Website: slack
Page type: newsletter-management
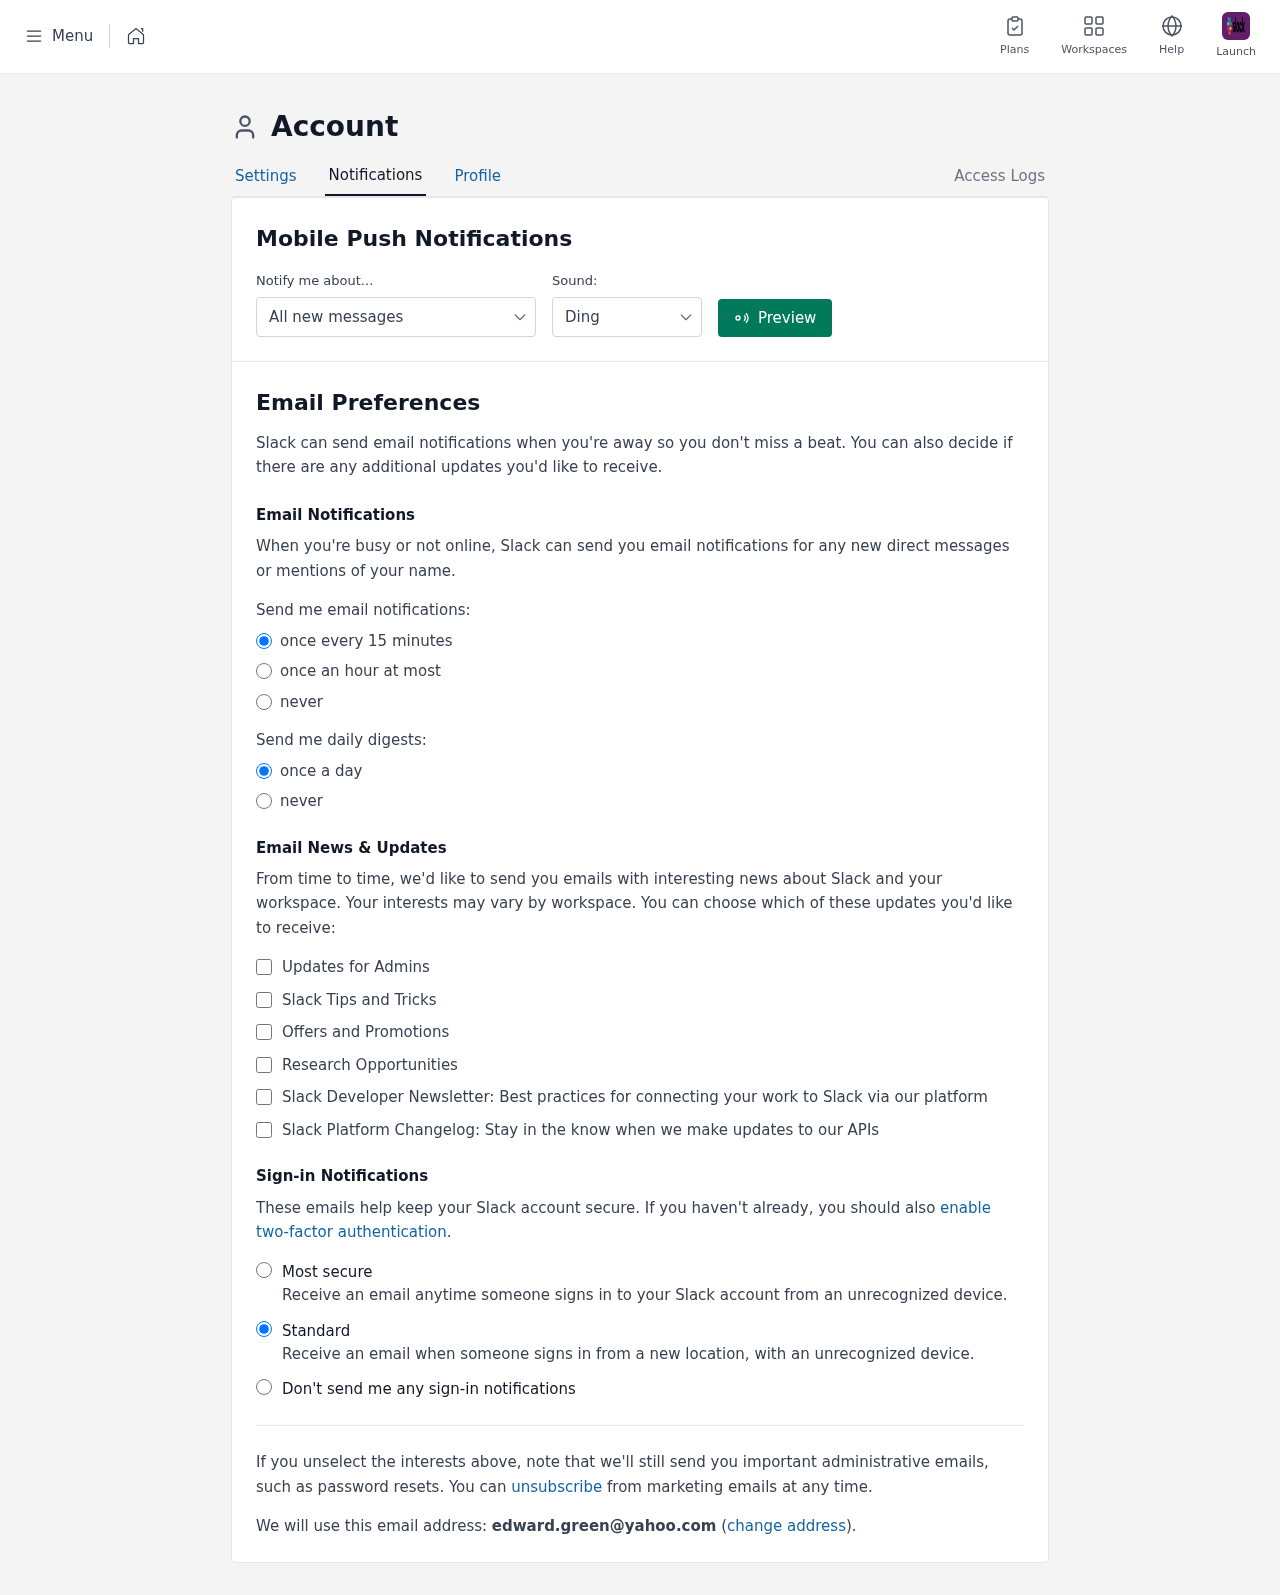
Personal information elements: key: PII_EMAIL
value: edward.green@yahoo.com